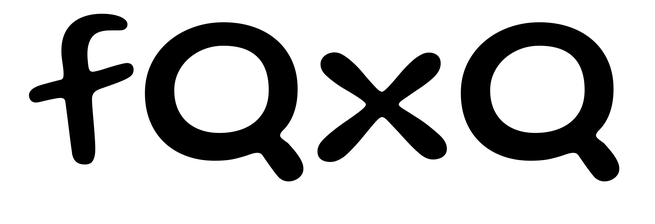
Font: Gluten_Regular